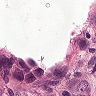
Metastatic tissue present: yes